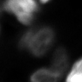
Tissue sample: ovarian
Magnification: 2.5x
Cell type: Fibroblasts
Senescence state: senescent